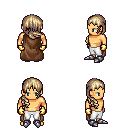
a pixel art fantasy rpg character, male body template, human, tanned skin, brown cape, white pants, white blonde right-swept hairstyle, gold gloves, metal boots, four views (front, back, left, right), 2x2 character sprite sheet, small pixel art, hard edges, no anti-aliasing